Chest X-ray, AP view. Patient: 14 years old, sex M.
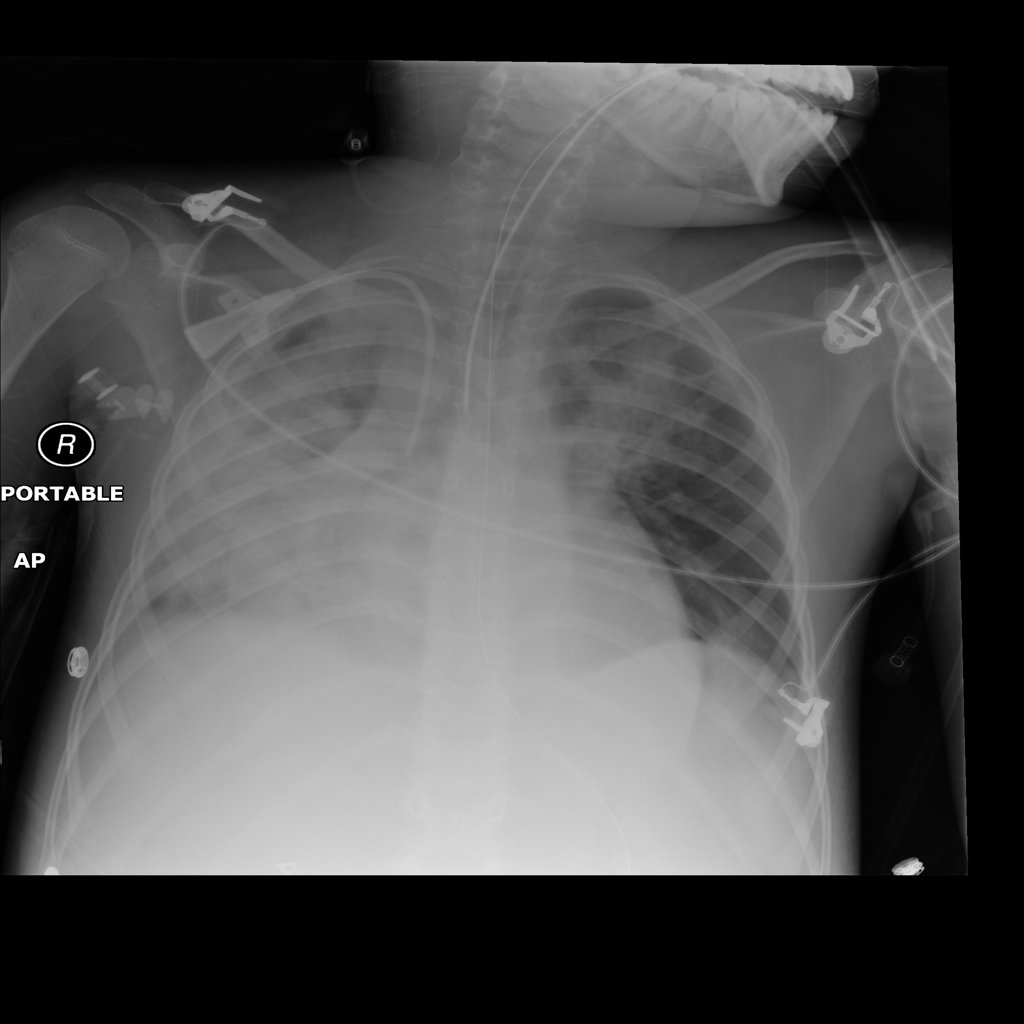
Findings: Cardiomegaly, Effusion